Question: I am looking for some better insight on hashtable/hash-map data-structure.
By going through the api I could make out that inner Entry class is referrred to as bucket. Please correct me if I am wrong.
Please find the following method:-
'''
public synchronized V put(K key, V value) {
// Make sure the value is not null
if (value == null) {
throw new NullPointerException();
}
// Makes sure the key is not already in the hashtable.
Entry tab[] = table;
int hash = hash(key);
int index = (hash & 0x7FFFFFFF) % tab.length;
for (Entry<K,V> e = tab[index] ; e != null ; e = e.next) {
if ((e.hash == hash) && e.key.equals(key)) {
V old = e.value;
e.value = value;
return old;
}
}
modCount++;
if (count >= threshold) {
// Rehash the table if the threshold is exceeded
rehash();
tab = table;
hash = hash(key);
index = (hash & 0x7FFFFFFF) % tab.length;
}
// Creates the new entry.
Entry<K,V> e = tab[index]; <-------are we assigining null to this entry?
tab[index] = new Entry<>(hash, key, value, e);
count++;
return null;
}
'''
By the following line of code
'''
Entry<K,V> e = tab[index];
'''
I can assume that we are assigning null to this new entry object; Please correct me here also.
So my another question is :-
why are we not doing this directly
'''
Entry<K,V> e = null
instead of
Entry<K,V> e = tab[index];
'''
Please find below is the screen shot for the debug also:-

Please share your valuable insights on this.
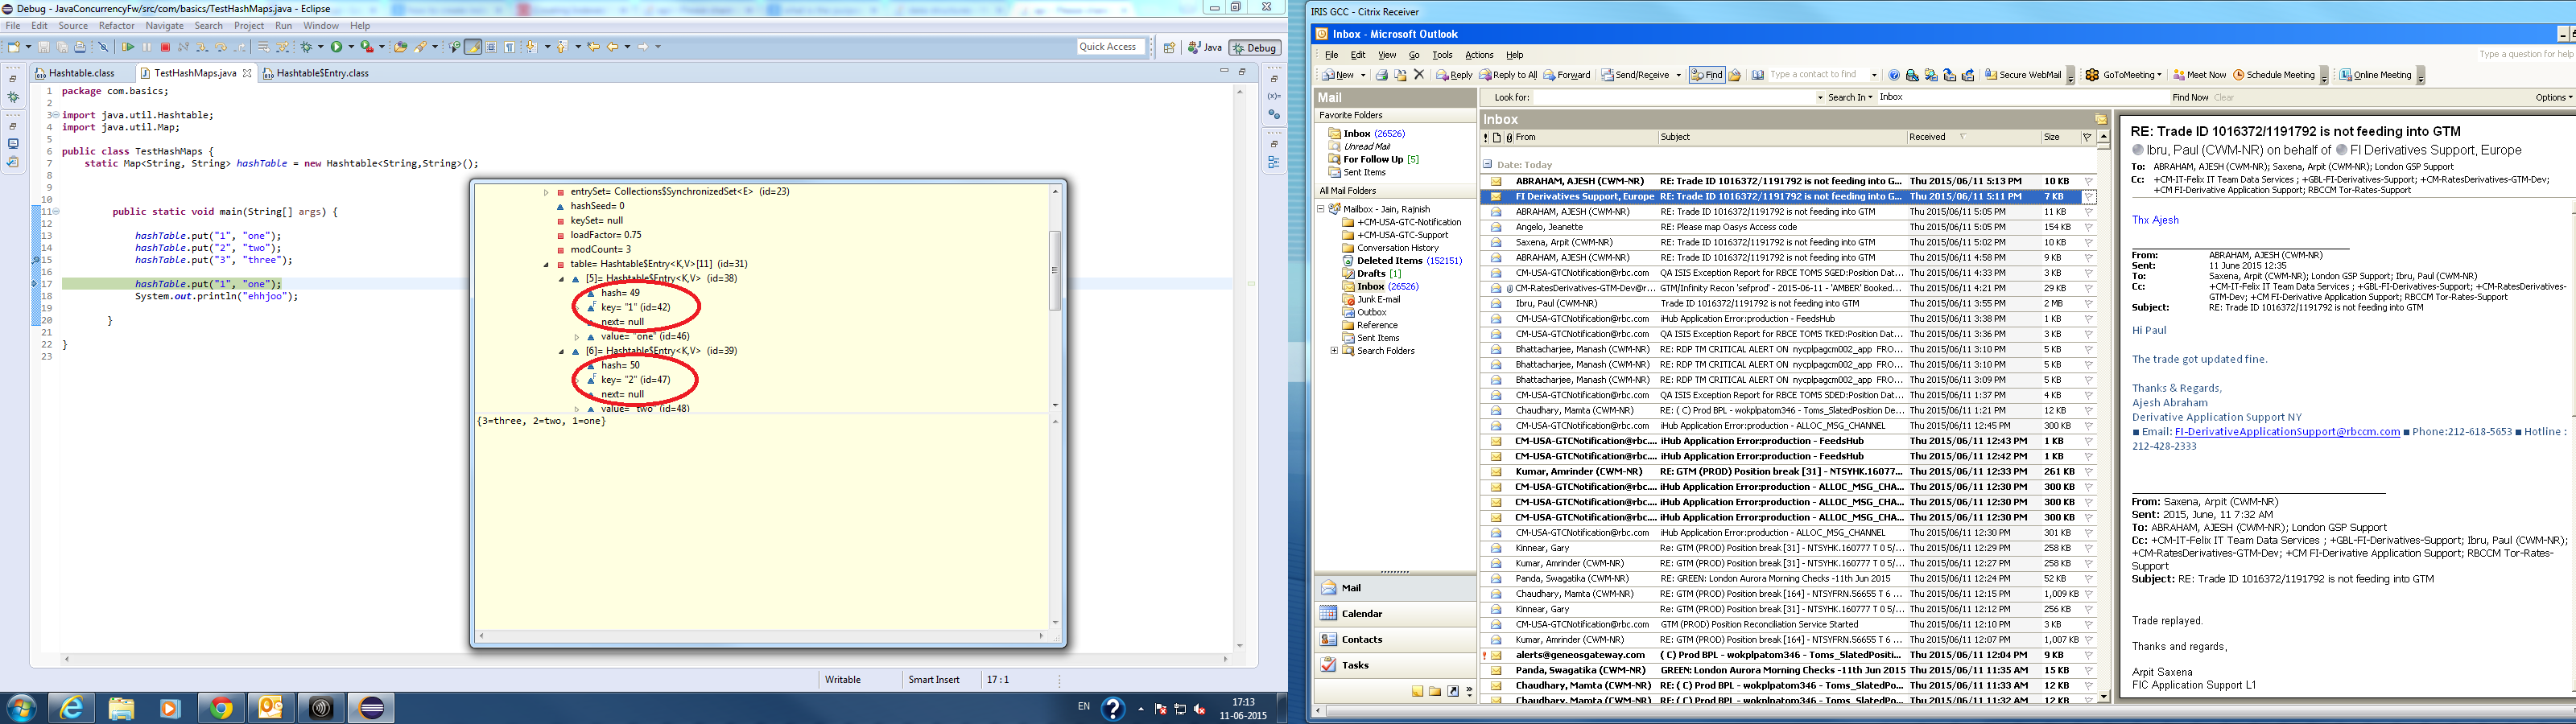
Answer: 'Entry<K,V>' is an instance that can represent a link in a linked list. Note that the 'next' member refers to the next Entry on the list.
A bucket contains a linked list of entries that were mapped to the same index.
'Entry<K,V> e = tab[index]' will return null only if there's no Entry stored in that index yet. Otherwise it will return the first Entry in the linked list of that bucket.
'tab[index] = new Entry<>(hash, key, value, e);' creates a new Entry and stores it as the first Entry in the bucket. The previous first Entry is passed to the Entry constructor, in order to become the next (second) Entry in the list.